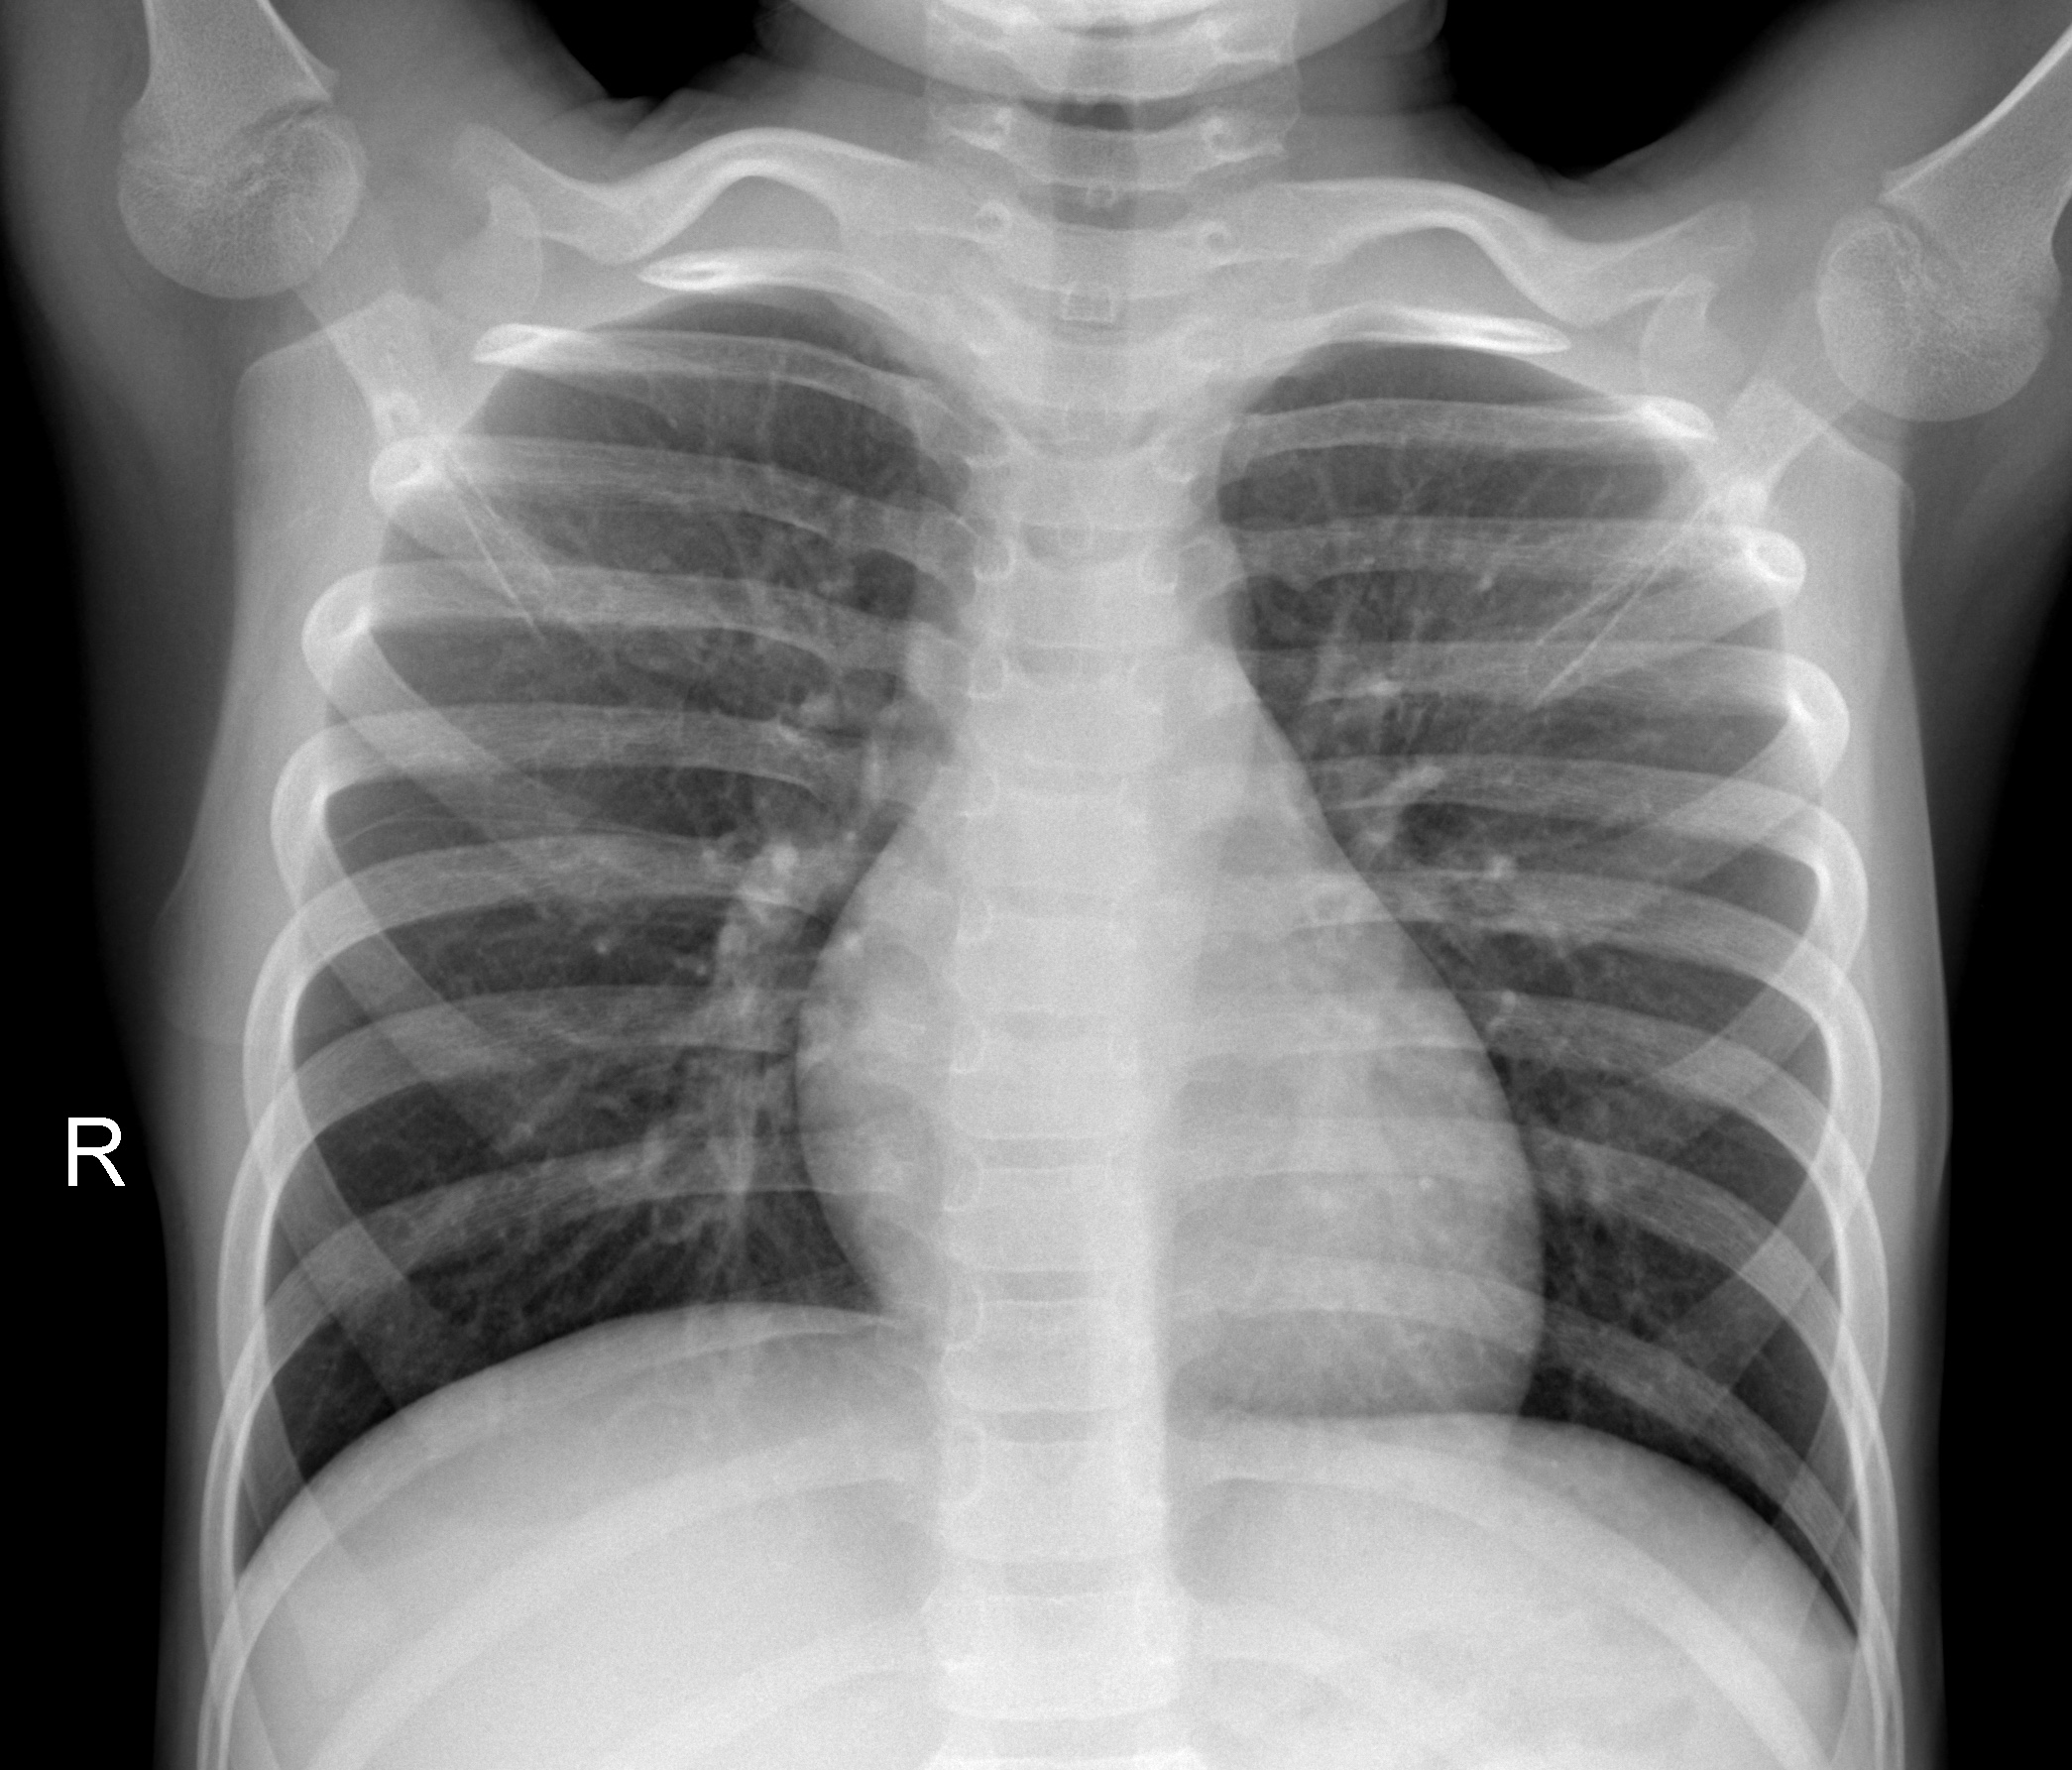
Diagnosis: NORMAL